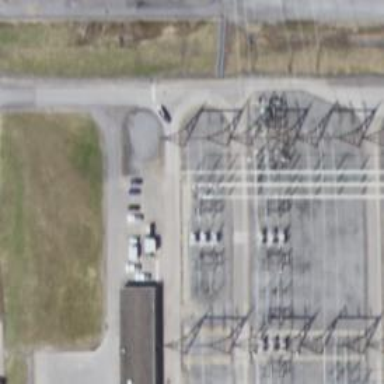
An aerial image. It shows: Switch for power supply.